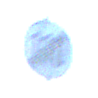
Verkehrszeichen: EndeGeschwindigkeit110
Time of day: MorningAfternoon
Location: Outdoor (Nature)
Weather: PartlyCloudy
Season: NotSpecified
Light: Natural